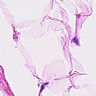
Metastatic tissue present: no